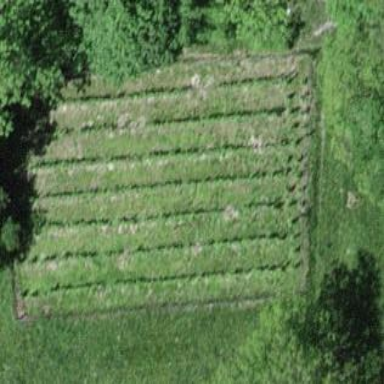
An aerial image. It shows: Vineyard.